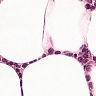
Metastatic tissue present: no